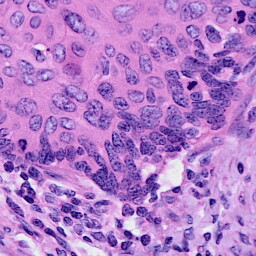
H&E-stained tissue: Cervix